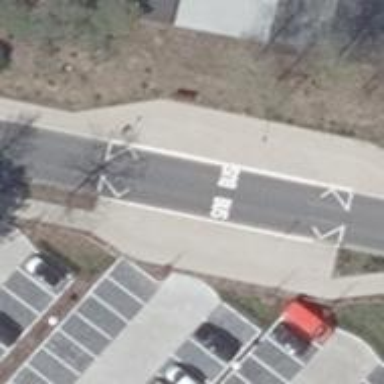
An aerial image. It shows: Public transport stop position.